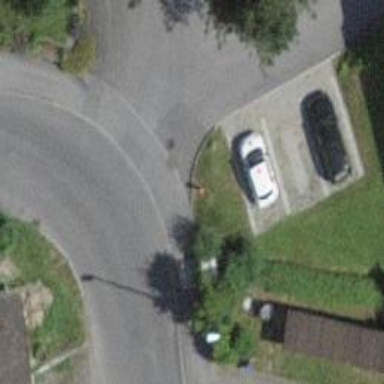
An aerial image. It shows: Sidewalk.